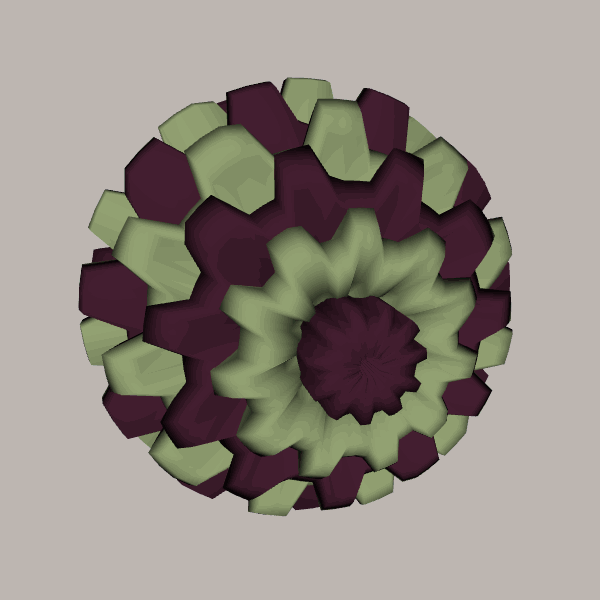
Background: light